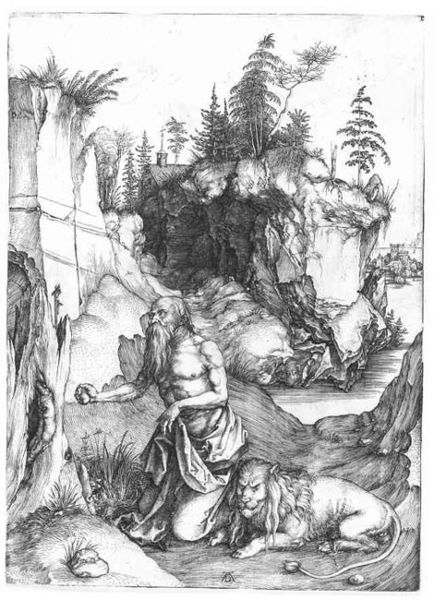
Titel: Der heilige Hieronymus in der Wüste
Künstler: Albrecht Dürer
Standort: Karlsruhe
Institution: Staatliche Kunsthalle Karlsruhe
Schlagwörter: baum, berg, felsen, himmel, kopf, körper, lendenschurz, mann, meer, nackt, wasser, weiß, bäume, fluss, landschaft, sand, see, stadt, grau, mund, schwarz, skizze, zeichnung, dach, gras, haus, tier, tuch, weg, alt, bart, arm, böse, mensch, stein, steine, vollbart, signatur, bach, gräser, natur, gewässer, hütte, boden, insel, haare, höhle, renaissance, wald, kamin, mähne, schwanz, holzschnitt, küste, strand, alter mann, abhang, fels, felswand, gebirge, hang, steilhang, wüste, mauer, grafik, graphik, schattierung, schlucht, seine, romantik, strom, tannen, muskeln, farn, quaste, faltenwurf, klippe, steilküste, katze, ruine, alter, ausgemergelt, greis, kreuz, wurzel, kohle, paul, rippen, druck, felsig, lithographie, schwarz-weiß, schraffur, stich, faust, knien, bleistift, tanne, beten, gebet, gravur, bleistiftzeichnung, stirnglatze, natu, portät, muskel, karg, maul, hunger, knieend, mittelalter, fabelwesen, steinchen, bettler, heiliger, löwe, heilige, dürer, kupferstich, anbetung, bitte, prophet, faus, ikone, baumstumpf, altdeutsch, raubkatze, tatze, zeichung, farne, rippe, asket, eremit, tiefdruck, steinbruch, albrecht, daniel, barrok, hieronymus, einsiedler, bestie, einsiedelei, bäumen, hieronimus, kirchenvater, heilger, nordalpin, bereg, büßer, antonius, bewachsung, klause, tirm, bereuen, gravu, hlöwe, schwarzwei´, tugh, hiernoimuy, reuen, hironimuß